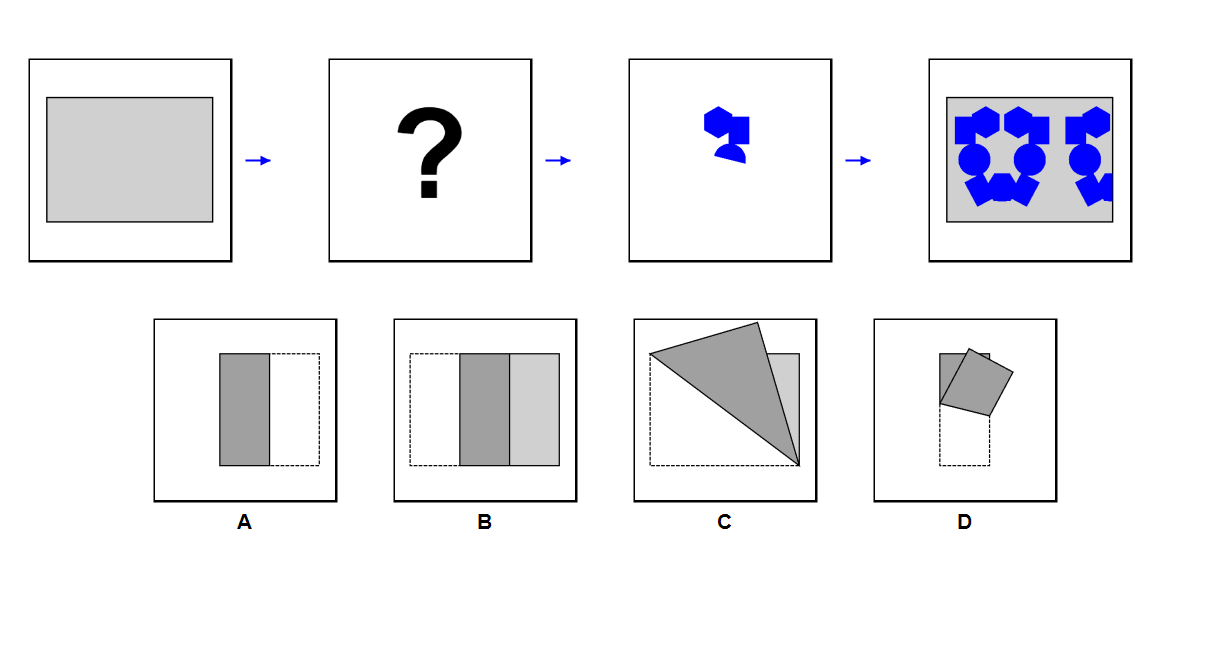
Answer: C